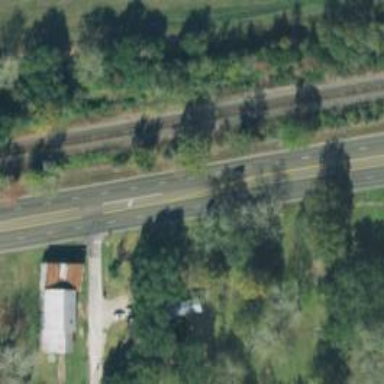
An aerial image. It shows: Trunk highway.